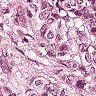
Metastatic tissue present: yes